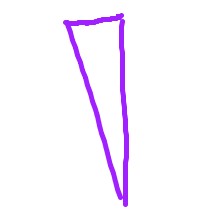
Shape: triangle